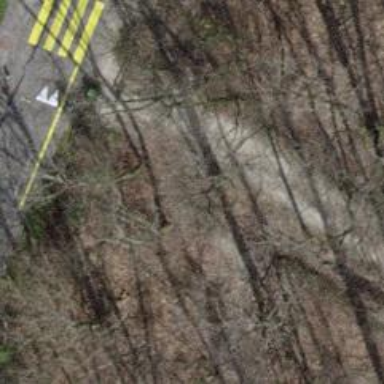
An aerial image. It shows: Path.